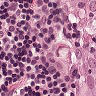
Metastatic tissue present: yes